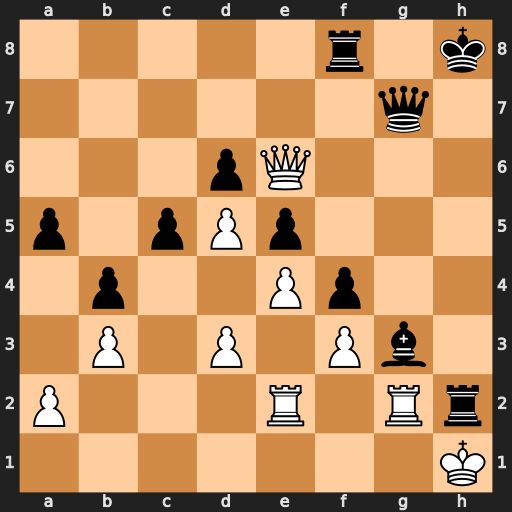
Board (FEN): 5r1k/6q1/3pQ3/p1pPp3/1p2Pp2/1P1P1Pb1/P3R1Rr/7K
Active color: w
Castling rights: -
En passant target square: -
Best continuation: Rxh2+ Bxh2 Rxh2+